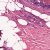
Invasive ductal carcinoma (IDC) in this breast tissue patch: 0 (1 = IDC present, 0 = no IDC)